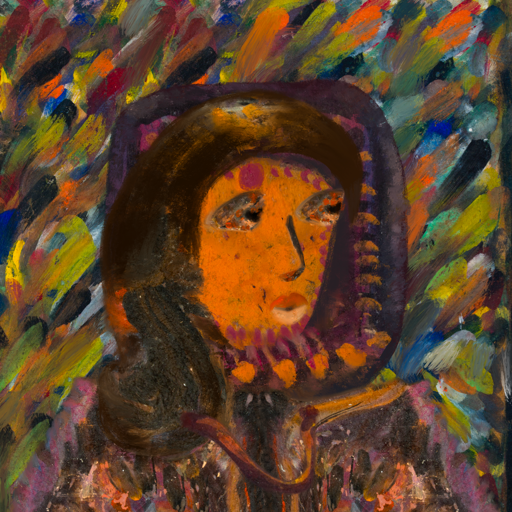
Background: An_Impression, Head And Neck Side: Doll_w_Hair, Face Side: Gypsy_Queen, Bust: Gypsy_Queen, Hair Side: Gypsy_Queen, Head Accessory: Blank, Second Necklace: Comrade, Necklace: Blank, Baby: Blank